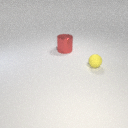
small yellow rubber sphere in front of large red metal cylinder